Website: lowes
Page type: cart
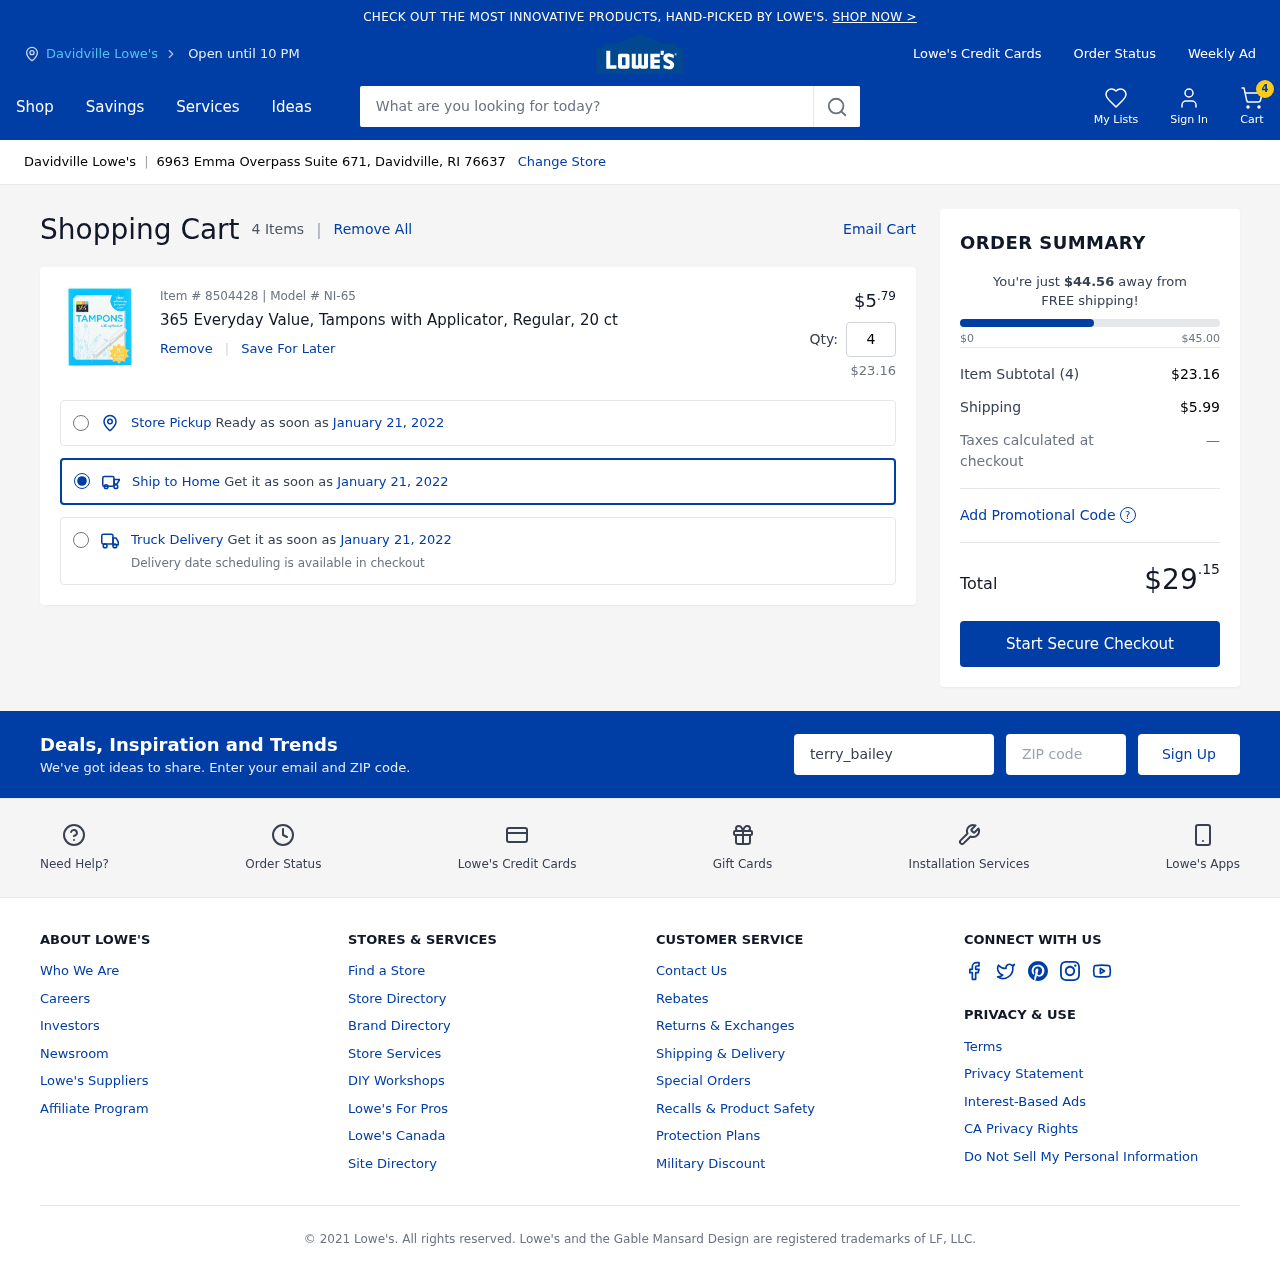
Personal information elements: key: PII_CITY
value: Davidville Lowe's
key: PII_EMAIL
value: terry_bailey@hotmail.com
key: PII_POSTCODE
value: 76637
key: PII_STREET
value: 6963 Emma Overpass Suite 671
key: PII_CITY_STATE_ZIP
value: Davidville, RI 76637
Product elements: key: PRODUCT1_NAME
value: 365 Everyday Value, Tampons with Applicator, Regular, 20 ct
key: PRODUCT1_PRICE
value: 5.79
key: PRODUCT1_QUANTITY
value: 4
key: PRODUCT1_SUBTOTAL
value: $23.16
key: PRODUCT_ITEM_NUMBER
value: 8504428
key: PRODUCT_MODEL_NUMBER
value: NI-65
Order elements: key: ORDER_NUM_ITEMS
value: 4
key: ORDER_NUM_ITEMS
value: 4 Items
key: ORDER_DELIVERY_DATE
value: January 21, 2022
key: ORDER_SUBTOTAL
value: $23.16
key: ORDER_SHIPPING_COST
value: $5.99
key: ORDER_TOTAL
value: $29.15
Search elements: key: HEADER_SEARCH
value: What are you looking for today?